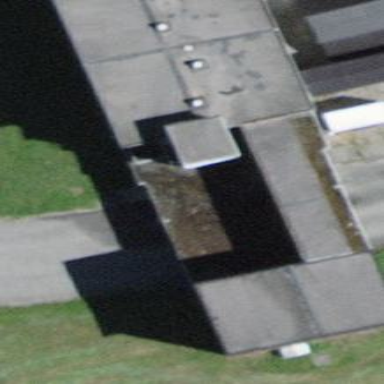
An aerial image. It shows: Warehouse building.